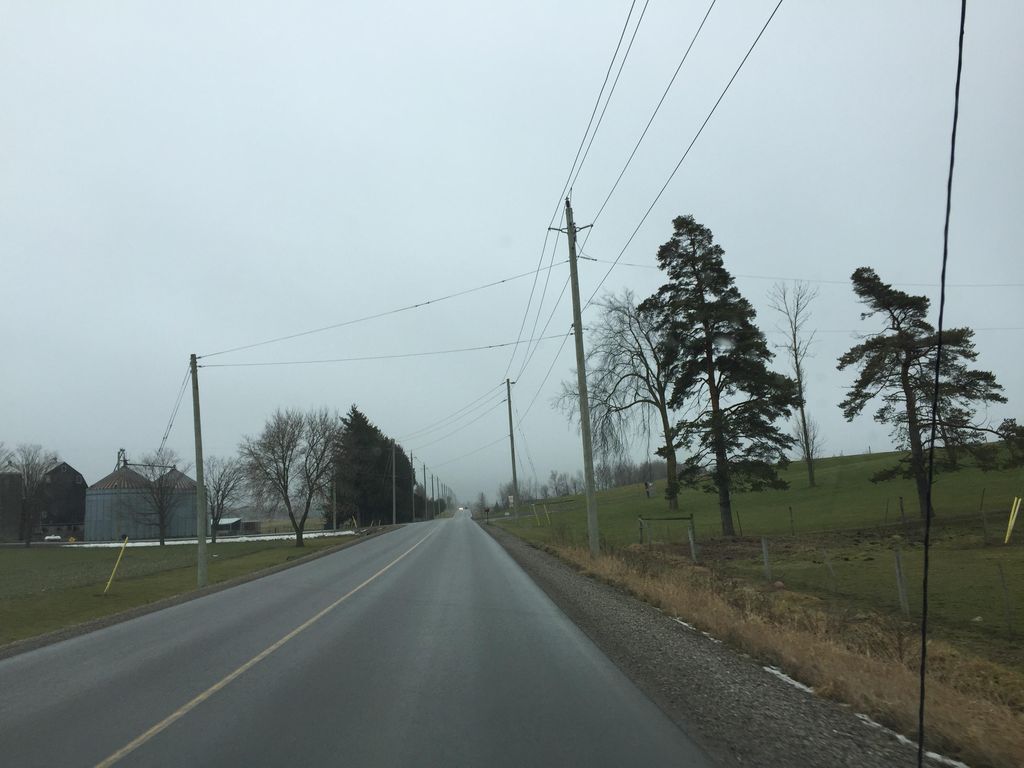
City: kitchener-waterloo